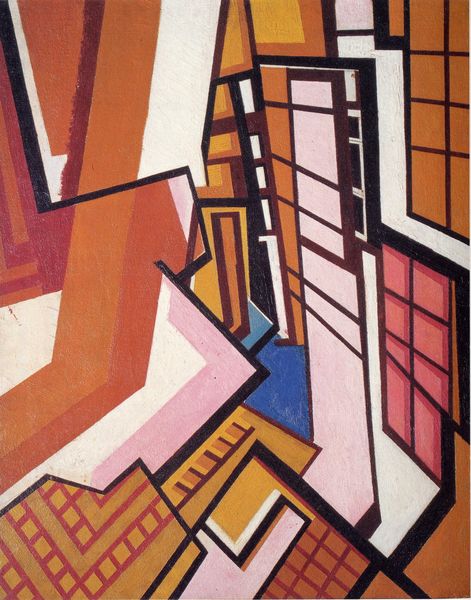
Titel: Workshop
Künstler: Percy Wyndham Lewis
Standort: London
Institution: Tate Gallery
Schlagwörter: blau, gelb, kubismus, ocker, stadt, braun, bunt, fenster, orange, schwarz, weiss, haus, rot, architektur, häuser, rosa, fassaden, abstrakt, flächen, linien, eckig, kilppend, kippend